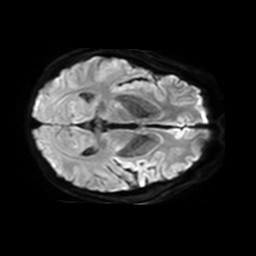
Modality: TRACE
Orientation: axial
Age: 62
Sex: male
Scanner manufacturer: philips
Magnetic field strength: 3 T
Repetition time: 3.208 s
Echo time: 0.076 s